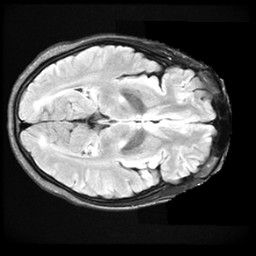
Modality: FLAIR
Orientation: axial
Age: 34
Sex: female
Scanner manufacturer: ge
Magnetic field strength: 3 T
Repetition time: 11 s
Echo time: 0.1497 s